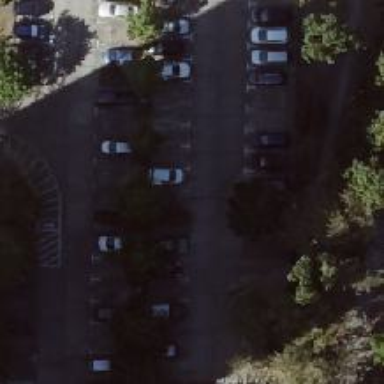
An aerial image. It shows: Concrete parking aisle designated as service road.